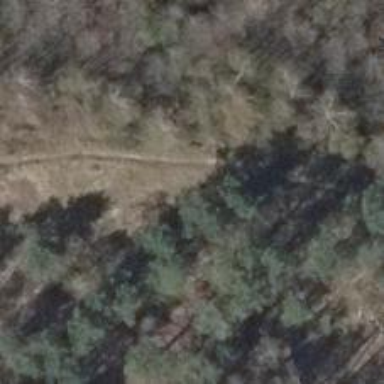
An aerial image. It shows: Ground path.